【题型】解答题　【知识点】平面几何　【难度】easy
如图，在$\triangle ABC$中，点$D$、$E$分别在边$AB$、$BC$上，连接$CD$、$AE$交于点$F$，$AF=FC$，$\angle ADC=\angle ACB$。\\[6pt]

(1) 求证：$AC^2 = CD \cdot AE$；\\[6pt]
(2) 如果点$E$是边$BC$的中点，求证：$BC^2 = 2AD \cdot AB$。
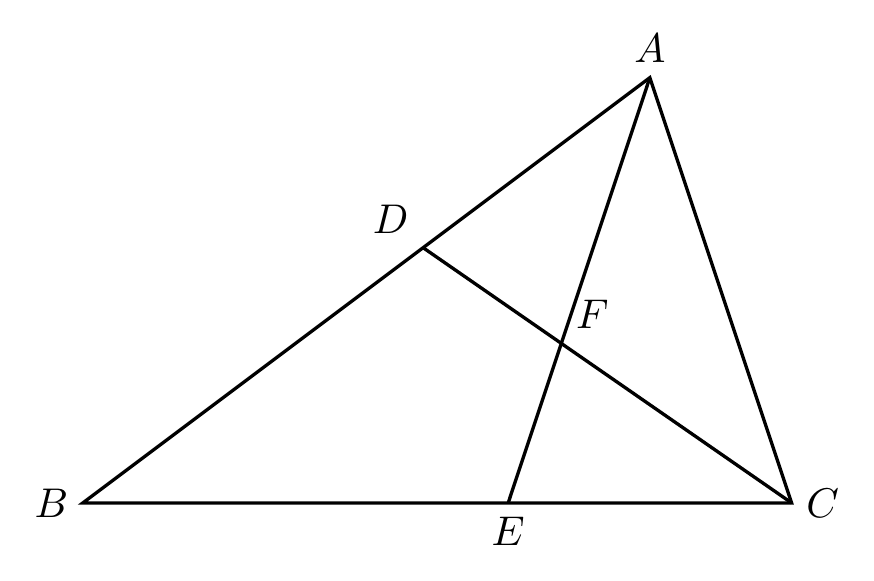
【解答】
\noindent
【答案】(1) 见解析\\
(2) 见解析\\[6pt]
【知识点】等边对等角、相似三角形的判定与性质综合\\[6pt]
【分析】本题主要考查了相似三角形的判定与性质、等腰三角形的性质等知识点，掌握相似三角形的判定与性质是解题的关键。\\[6pt]
（1）先证明 $\triangle DCA \backsim \triangle CAE$ 可得 $\dfrac{AC}{AE} = \dfrac{CD}{AC}$ 即可证明结论；\\[6pt]
（2）先证明 $\triangle DCA \backsim \triangle CBA$ 可得 $AC^2 = AB \cdot AD$，结合 $\triangle DCA \backsim \triangle CAE$ 可得 $\triangle CAE \backsim \triangle CBA$，即 $AC^2 = BC \cdot CE$，则 $BC \cdot CE = AD \cdot AB$，最后结合点 $E$ 是 $BC$ 中点即可证明结论。\\[6pt]
【详解】（1）证明：$\because AF = FC$，\\
$\therefore \angle FAC = \angle FCA$，\\
$\because \angle ADC = \angle ACB$，\\
$\therefore \triangle DCA \backsim \triangle CAE$，\\
$\therefore \dfrac{AC}{AE} = \dfrac{CD}{AC}$，\\
$\therefore AC^2 = AE \cdot CD$。\\[6pt]
（2）解：$\because \angle ADC = \angle ACB$，$\angle DAC = \angle CAB$，\\
$\therefore \triangle DCA \backsim \triangle CBA$，\\
$\therefore \dfrac{AC}{AB} = \dfrac{AD}{AC}$，\\
$\therefore AC^2 = AB \cdot AD$，\\
$\because \triangle DCA \backsim \triangle CAE$，$\triangle DCA \backsim \triangle CBA$，\\
$\therefore \triangle CAE \backsim \triangle CBA$，\\
$\therefore \dfrac{CE}{AC} = \dfrac{AC}{BC}$，\\
$\therefore AC^2 = BC \cdot CE$，\\
$\therefore BC \cdot CE = AD \cdot AB$，\\
$\because$ 点 $E$ 是 $BC$ 中点，\\
$\therefore CE = \dfrac{1}{2}BC$，\\
$\therefore BC^2 = 2AD \cdot AB$。